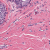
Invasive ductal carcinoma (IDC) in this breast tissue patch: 0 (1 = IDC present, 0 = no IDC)